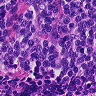
Metastatic tissue present: no